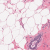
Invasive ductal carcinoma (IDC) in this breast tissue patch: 0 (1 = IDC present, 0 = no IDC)